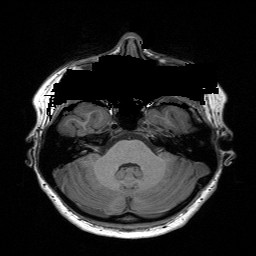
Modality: T1w
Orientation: coronal